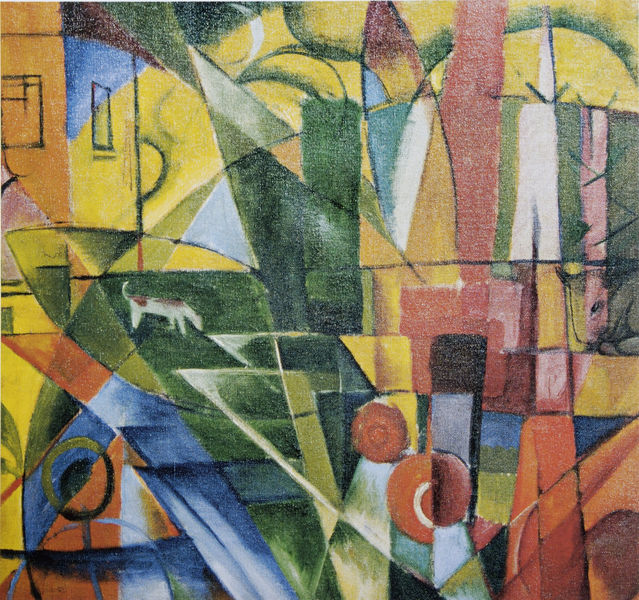
Titel: Landschaft mit Haus und zwei Rindern
Künstler: Franz Marc
Standort: Schweiz
Institution: Privatbesitz
Schlagwörter: baum, blau, blätter, gemälde, himmel, kopf, weiß, bäume, dreieck, gelb, grün, kubismus, landschaft, menschen, stadt, blume, blumen, braun, bunt, fenster, hell, licht, orange, schwarz, gebäude, haus, hund, rosen, rot, tier, tiere, wiese, expressionismus, malerei, muster, mensch, bild, erde, häuser, natur, sonne, auge, blatt, pflanzen, rosa, wald, kreis, reiter, rund, hellblau, farbig, ecke, umrisse, bogen, moderne, abstrakt, farben, flächen, modern, farbe, formen, lila, kuh, rind, linien, wild, spitz, striche, abstraktion, rechtecke, kurven, katze, mond, eckig, kreuz, strahlen, linie, technik, geld, farbflächen, scheiben, nach 1900, form, halbmond, mondsichel, sichel, gebogen, konturen, strich, klassische moderne, kreise, macke, mosaik, franz, halbkreis, halbrund, kreuze, flower, expressiv, struktur, schnüffeln, konstruktion, house, hörner, grass, freundlich, globus, stier, dreiecke, color, ungegenständlich, geometrie, vierecke, facette, blauer reiter, klee, gerundet, kandinsky, konstruktivismus, blauer, grundfarben, winkel, geometrische formen, halbkreise, facetten, franz marc, marc, riesenrad, campendonk, farbenfroh, mack, buntfarben, delaunay, prisma, cow, firmament, formlos, prismen, sonnenrad, zergliedert, analyse, kaleidoskop, gemal, countryside, hnud, sektional, fliwer